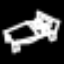
Label: bed